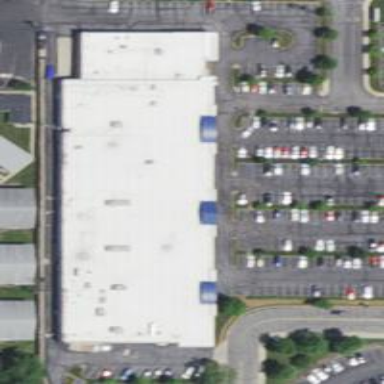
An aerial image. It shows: Mall building.